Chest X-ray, PA view. Patient: 60 years old, sex M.
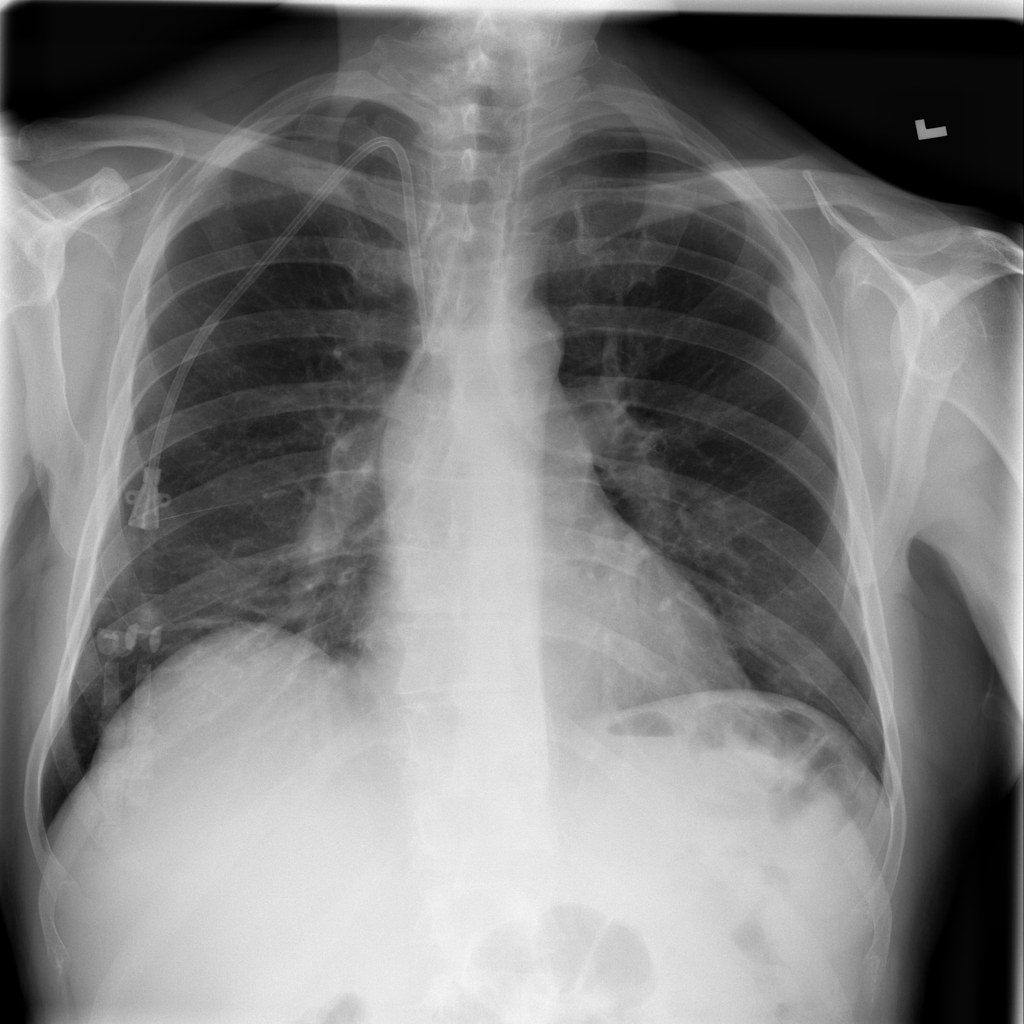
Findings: Infiltration